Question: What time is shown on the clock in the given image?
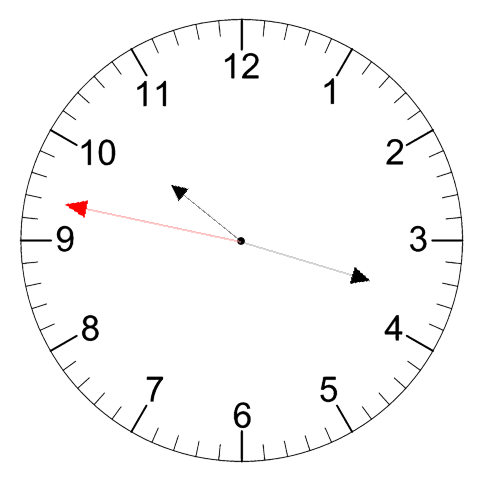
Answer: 10:17:47